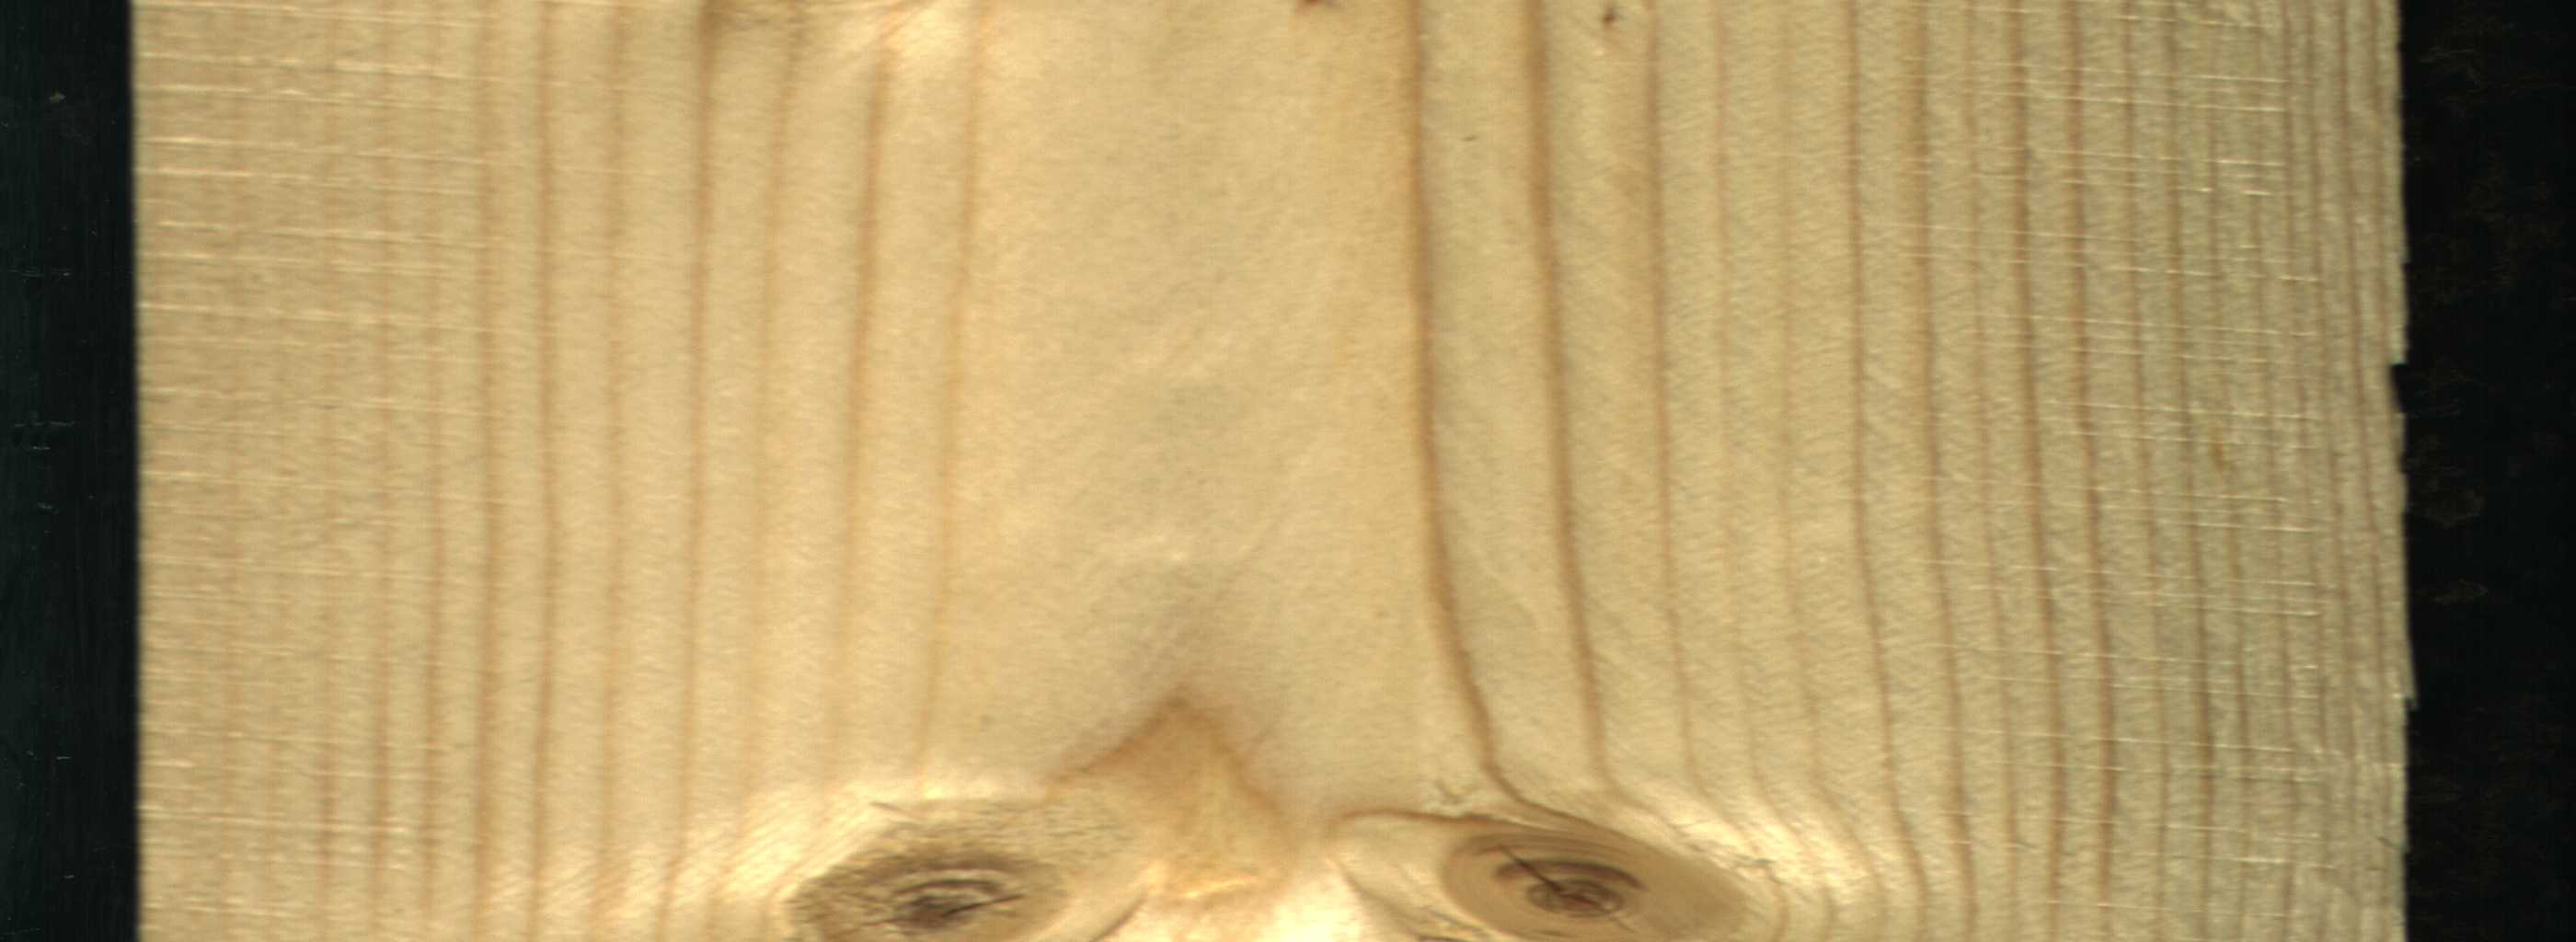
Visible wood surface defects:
knot_with_crack
knot_with_crack
knot_with_crack
knot_with_crack
knot_with_crack